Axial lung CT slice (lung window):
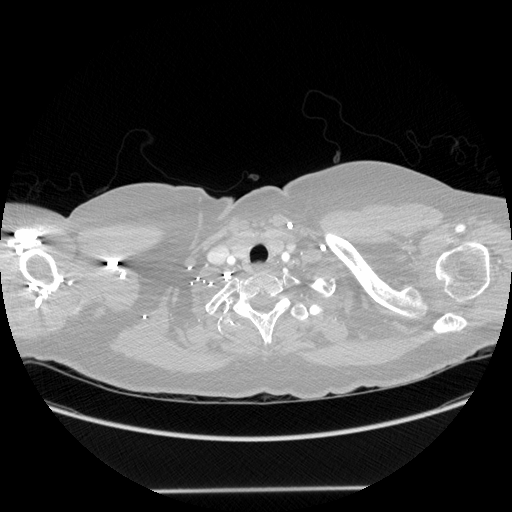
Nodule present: no